Question: so I'm trying to use the hoverIntent jQuery plugin to fix a problem I'm running into with overlaid images using the same hover fadeToggle animation.
Currently I have an image of an iPhone and a chat bubble over it. Now both the iPhone and the Chat bubble click off to the itunes app store. Also when you hover over both the phone and the bubble, the bubble animates.
My issue happens when you rollover the area where the bubble and the phone are overlaid, also if you hover over the bubble and keep moving the mouse over to the phone area. Basically the bubble animation happens twice, this is not the intent. Intent is the chat bubble animation should only happen once.
# Test link: http://leongaban.com/_projects/whoat/_HTML/fade.html

I believe that hoverIntent will fix my problem, as it waits till the user's mouse stops moving before activating the animation.
<URL>
My current jQuery
'''
// My Original Try Me chat bubble animation
$('.home-content #whoatnet-to-itunes').click(function() {
window.location = home.itunesLink + this.id;
}).hover(function(){
$('.home-content .tryme').find("img:last").fadeToggle();
});
// My hoverIntent Test - seems to have made it worst :(
// See test link above
$('.home-content #whoatnet-to-itunes').click(function() {
window.location = home.itunesLink + this.id;
}).hoverIntent(toggleFade);
function toggleFade(){$(this).find("img:last").fadeToggle().stop}
'''
---
# Update working code
'''
$('.home-content .iphone').click(function() {
window.location = home.itunesLink + this.id;
}).hoverIntent(phoneToggleFade);
$('.home-content .tryme').click(function() {
window.location = home.itunesLink + this.id;
}).hoverIntent(tryToggleFade);
function phoneToggleFade(){$('.home-content .tryme').find("img:last").fadeToggle().stop}
function tryToggleFade(){$(this).find("img:last").fadeToggle().stop}
'''
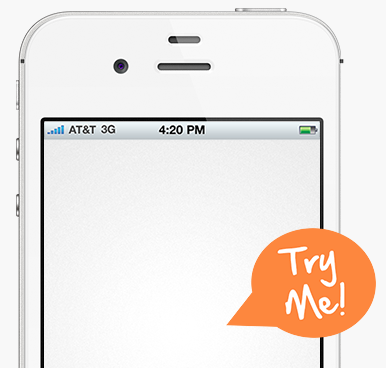
Answer: The error is due to the fact that you're using the id '#whoatnet-to-itunes' for two elements:
'''
<div class="tryme" id="whoatnet-to-itunes">...</div>
<div class="iphone" id="whoatnet-to-itunes"></div>
'''
This isn't valid and means that you're attaching a click and hover event to both the iPhone and the bubble. Remove the ids from both of them change the selector from:
'$('.home-content #whoatnet-to-itunes')' to '$('.home-content .iphone')'.
The hoverIntent code would then look like this:
'''
$('.home-content .iphone').click(function() {
window.location = home.itunesLink + this.id;
}).hoverIntent(toggleFade);
'''